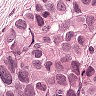
Metastatic tissue present: yes